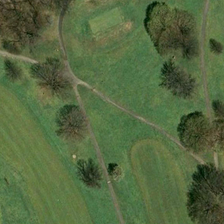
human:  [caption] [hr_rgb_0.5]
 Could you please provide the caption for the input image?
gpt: three country road crosses with each other in this meadow with several trees stands here .

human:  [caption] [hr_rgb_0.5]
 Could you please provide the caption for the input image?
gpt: there are three connected pathways on the meadow where grows some trees .

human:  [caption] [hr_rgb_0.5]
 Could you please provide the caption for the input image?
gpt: the cruciate track separates the meadow which has some tress .

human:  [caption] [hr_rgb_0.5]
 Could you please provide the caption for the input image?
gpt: there are three connected pathways on the meadow where grows some trees .

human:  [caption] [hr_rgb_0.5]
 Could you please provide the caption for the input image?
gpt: some trees are scattered in a piece of green meadow .